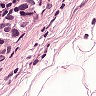
Metastatic tissue present: yes